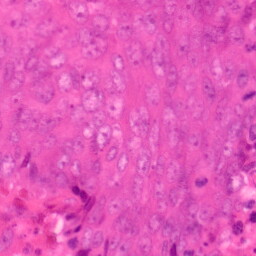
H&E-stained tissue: Colon